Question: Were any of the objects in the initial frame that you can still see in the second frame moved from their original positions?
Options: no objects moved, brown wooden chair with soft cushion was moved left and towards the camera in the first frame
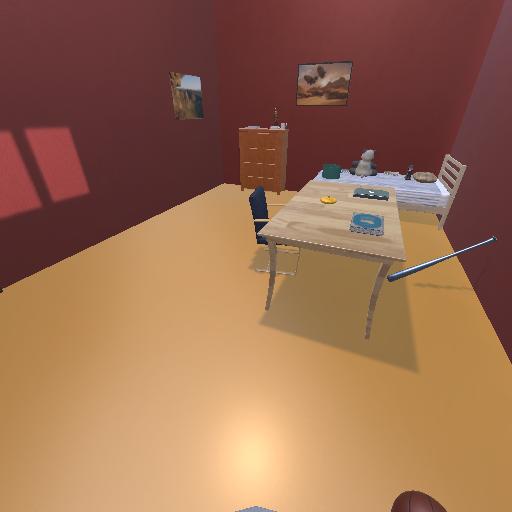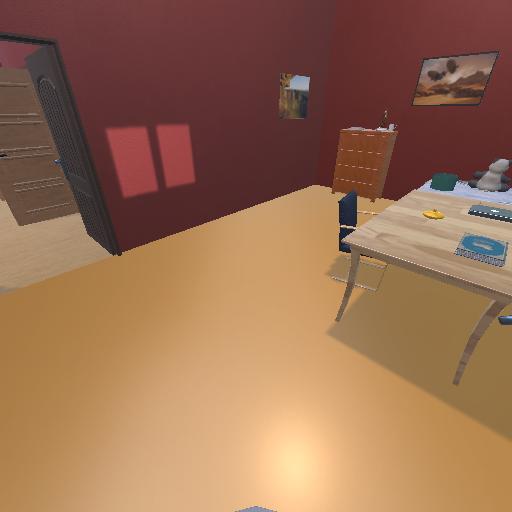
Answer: no objects moved